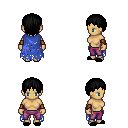
a pixel art fantasy rpg character, female body template, human, tanned skin, blue tattered cape, magenta pants, black plain hairstyle, cloth bracers, black slippers, four views (front, back, left, right), 2x2 character sprite sheet, small pixel art, hard edges, no anti-aliasing